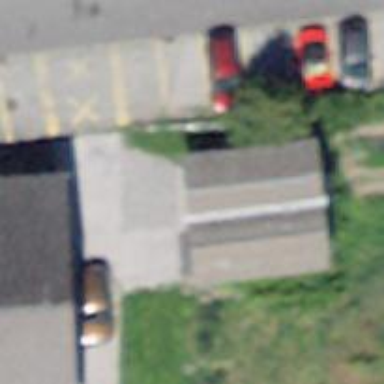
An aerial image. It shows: Building with tiled roof.